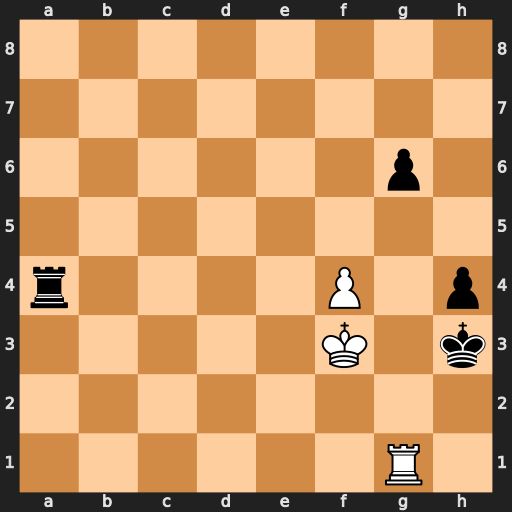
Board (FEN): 8/8/6p1/8/r4P1p/5K1k/8/6R1
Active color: w
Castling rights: -
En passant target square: -
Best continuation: Rh1#